Question: I have the following class which needs to display random questions to the user.
However my issue is that the class displays only one question rather than asking questions continuously .
How can I repeat user questions in order to keep their! score?
See image below -
'''
public class Chooser extends ActionBarActivity implements View.OnClickListener {
int randomOne = 0;
int randomTwo = 0;
int problems = 0;
int sum = 0;
int userAnswer = 0;
int correct = 0;
int inCorrect = 0;
int userInput, result;
TextView question, response, answer, report;
EditText userNumber;
Button ans;
private Random add;
@Override
protected void onCreate(Bundle savedInstanceState) {
super.onCreate(savedInstanceState);
setContentView(R.layout.activity_chooser);
question = (TextView) findViewById(R.id.question);
response = (TextView) findViewById(R.id.response);
answer = (TextView) findViewById(R.id.answers);
report = (TextView) findViewById(R.id.report);
userNumber = (EditText) findViewById(R.id.answer);
ans = (Button) findViewById(R.id.button);
ans.setOnClickListener(this);
add = new Random();
randomOne = add.nextInt(20);
randomTwo = add.nextInt(10);
Display();
}
public void Display() {
sum = randomOne + randomTwo;
question.setText(randomOne + " + " + randomTwo);
}
@Override
public void onClick(View v) {
userInput = Integer.parseInt(userNumber.getText().toString());
Log.e("getting user input", "" + userInput);
if (userInput == sum) {
response.append(" CORRECT! , You are the best
");
correct++;
} else {
response.append("INCORRECT, The correct answer was :" + sum + "
");
inCorrect++;
}
problems++;
}
}
'''
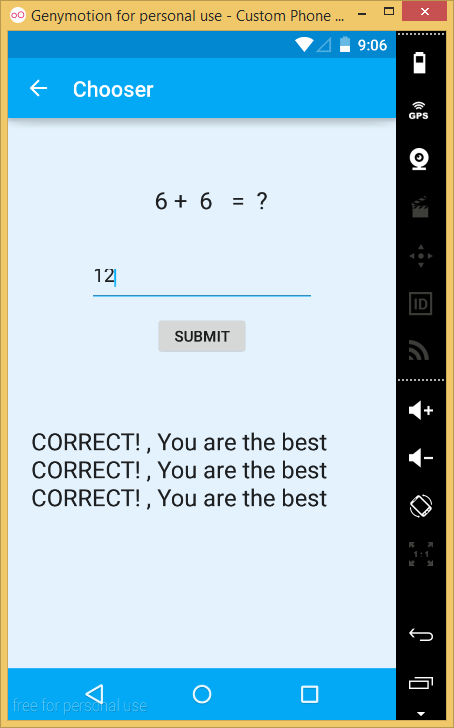
Answer: I'm not sure i understand your question but assuming you want a differnet "problem" displayed to the user each time he clicks the "submit" button you should call the "Display()" method after button click and also generate new random numbers by setting each time randomOne &randomTwo to nextInt(some_number)...hope this is helpful..